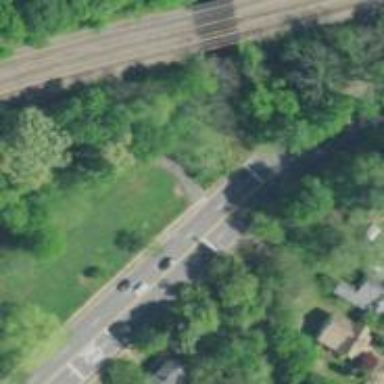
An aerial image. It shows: Crossing for the railway.